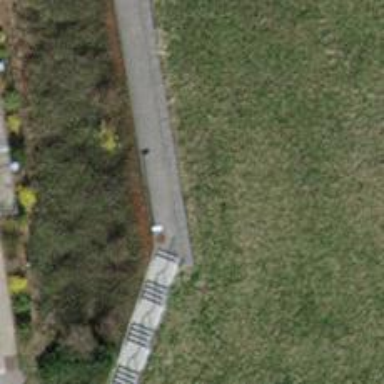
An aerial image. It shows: Set of steps on the road.